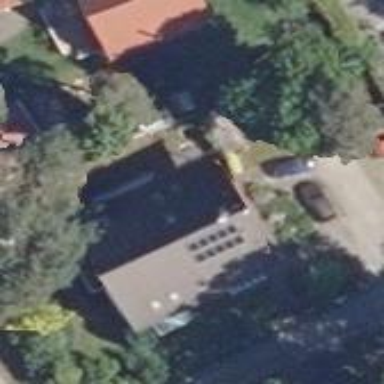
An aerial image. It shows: Simple house.